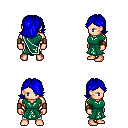
a pixel art fantasy rpg character, male body template, human, light skin, sash dress, white pants, blue swoop hairstyle, leather bracers, four views (front, back, left, right), 2x2 character sprite sheet, small pixel art, hard edges, no anti-aliasing